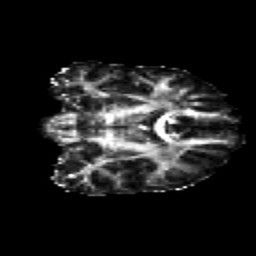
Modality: FA
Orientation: coronal
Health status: healthy
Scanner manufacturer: siemens
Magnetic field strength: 3 T
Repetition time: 12 s
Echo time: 0.092 s